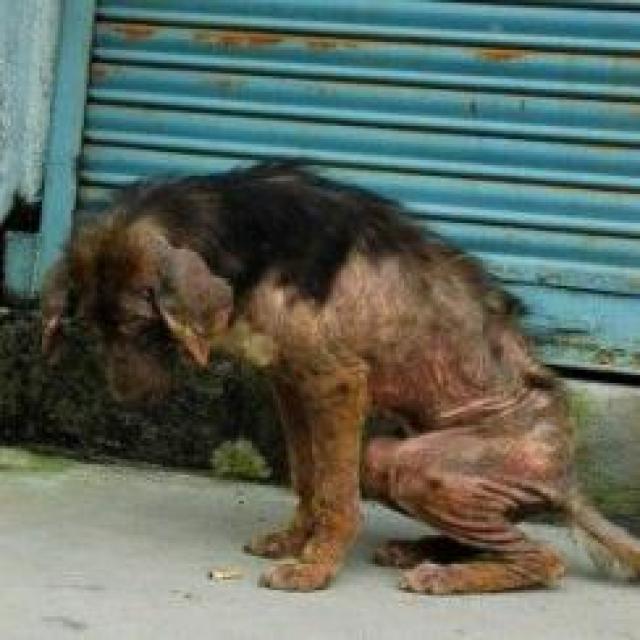
Canine fungal skin infection — characterized by alopecia, scaling, crusting, and circular lesions. Common agents include Malassezia and Candida species.